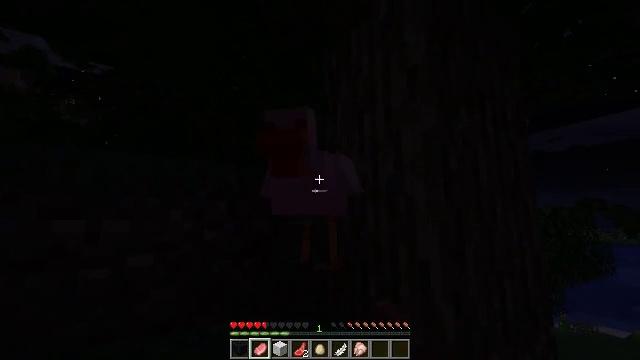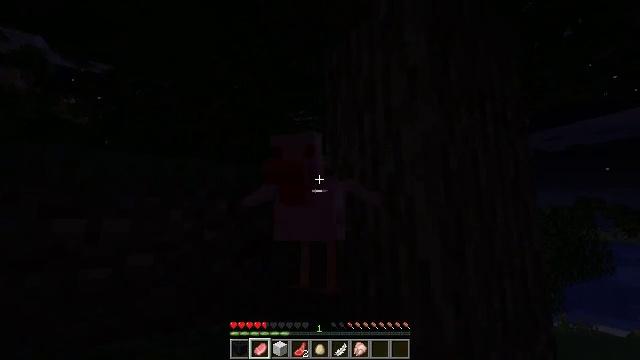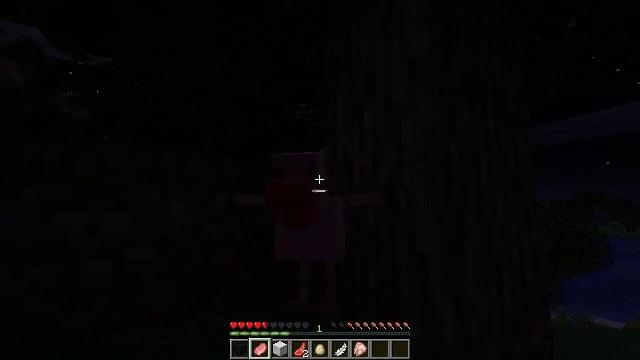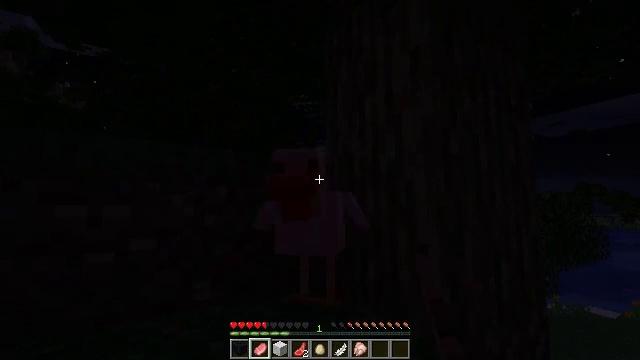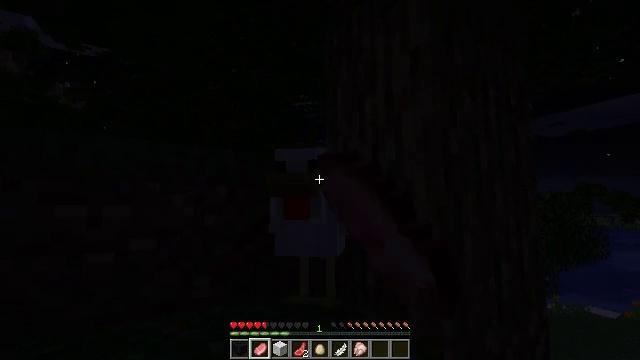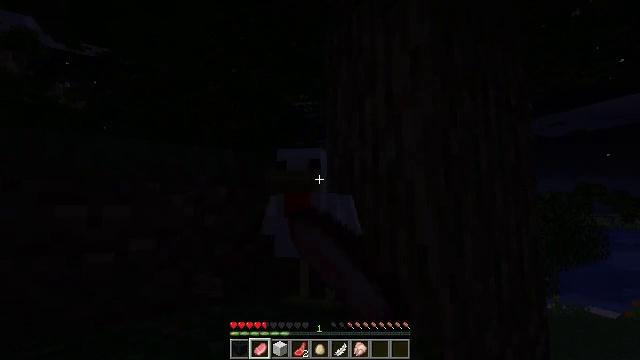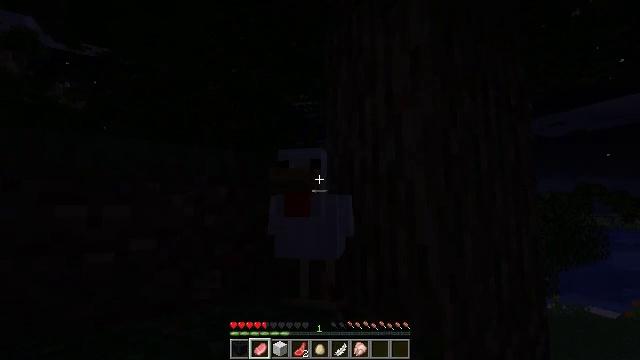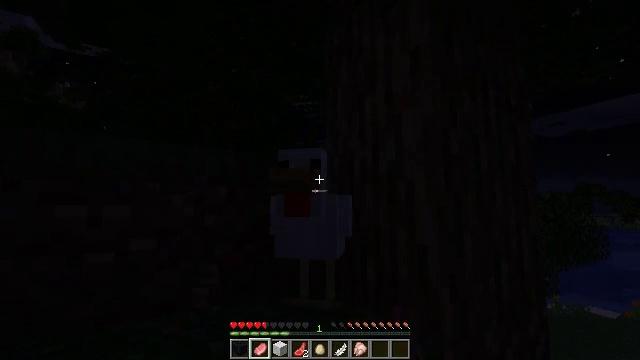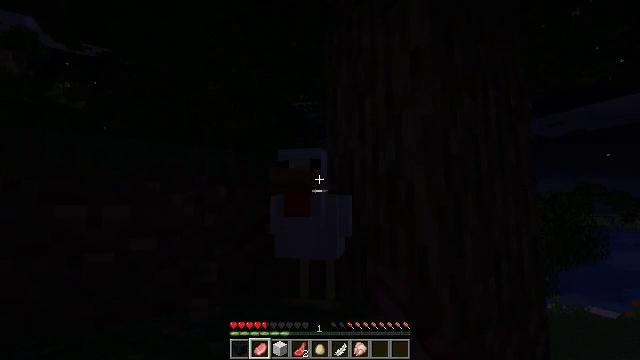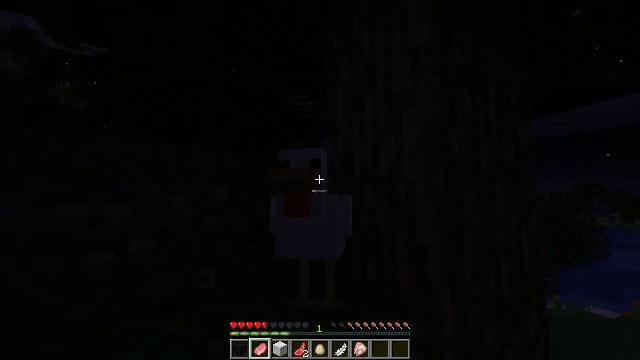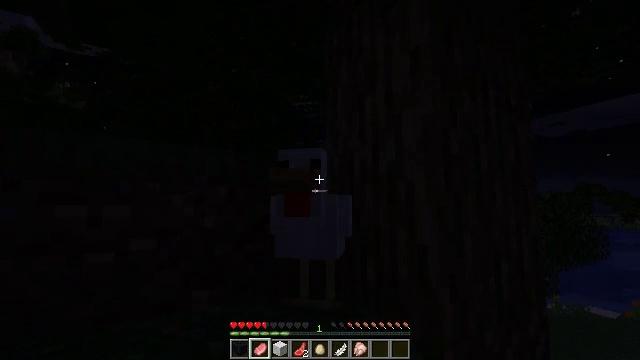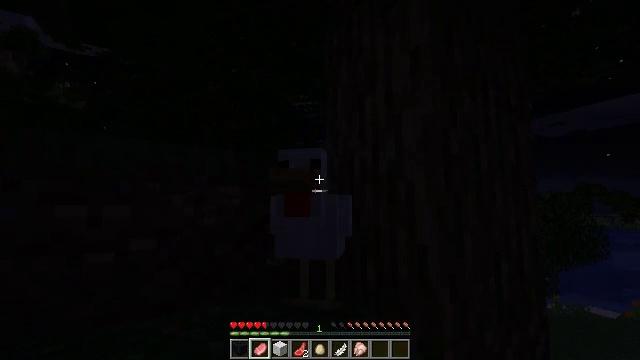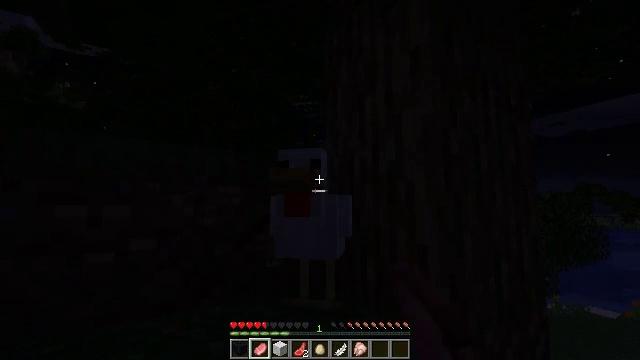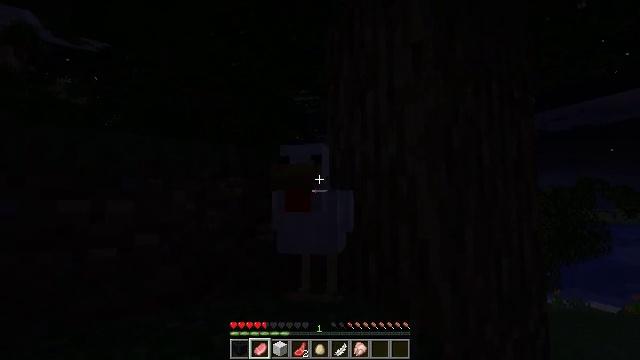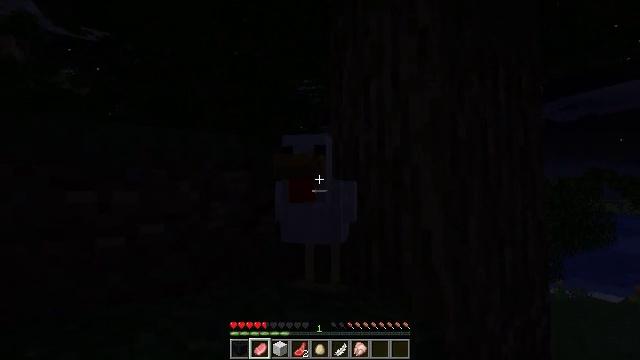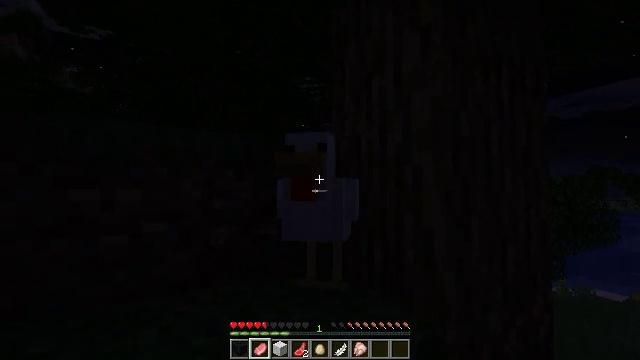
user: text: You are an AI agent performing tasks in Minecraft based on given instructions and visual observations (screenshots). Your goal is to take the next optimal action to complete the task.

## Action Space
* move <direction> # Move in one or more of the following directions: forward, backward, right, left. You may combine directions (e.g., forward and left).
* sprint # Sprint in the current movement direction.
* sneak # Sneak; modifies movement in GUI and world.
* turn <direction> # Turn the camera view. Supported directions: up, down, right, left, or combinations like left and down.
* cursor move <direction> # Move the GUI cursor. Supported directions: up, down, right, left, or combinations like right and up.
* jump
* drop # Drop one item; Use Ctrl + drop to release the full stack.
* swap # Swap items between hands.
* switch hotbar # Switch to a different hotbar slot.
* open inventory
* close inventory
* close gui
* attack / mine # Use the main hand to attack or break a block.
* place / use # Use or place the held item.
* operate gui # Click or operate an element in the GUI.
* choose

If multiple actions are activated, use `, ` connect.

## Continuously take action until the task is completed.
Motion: motion action
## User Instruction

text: Kill mobs.
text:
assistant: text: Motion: attack / mine
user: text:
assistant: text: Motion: turn down
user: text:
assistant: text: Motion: turn down, attack / mine
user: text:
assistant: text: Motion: attack / mine
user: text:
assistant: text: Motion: attack / mine
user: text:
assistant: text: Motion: no_op
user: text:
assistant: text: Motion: attack / mine
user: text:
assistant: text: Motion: attack / mine
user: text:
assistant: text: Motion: no_op
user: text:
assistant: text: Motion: attack / mine
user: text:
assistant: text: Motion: attack / mine
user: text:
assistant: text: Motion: attack / mine
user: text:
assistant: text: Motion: turn down
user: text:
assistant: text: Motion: turn down, attack / mine
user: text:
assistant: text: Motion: attack / mine
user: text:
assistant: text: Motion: no_op
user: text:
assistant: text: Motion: turn down, attack / mine
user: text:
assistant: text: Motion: turn down, attack / mine
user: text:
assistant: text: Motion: attack / mine